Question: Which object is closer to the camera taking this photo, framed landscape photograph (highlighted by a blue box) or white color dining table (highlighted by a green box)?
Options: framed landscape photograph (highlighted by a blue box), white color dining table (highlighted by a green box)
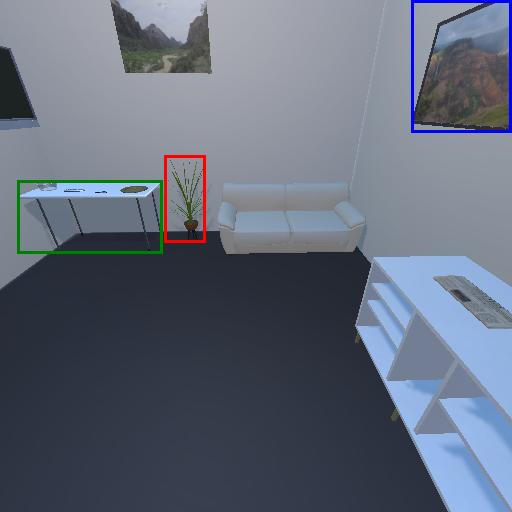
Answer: framed landscape photograph (highlighted by a blue box)